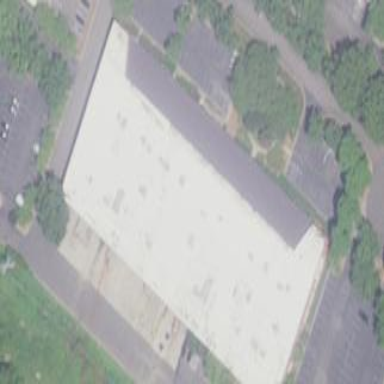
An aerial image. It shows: Commercial building.